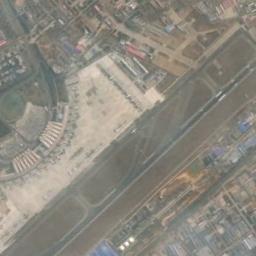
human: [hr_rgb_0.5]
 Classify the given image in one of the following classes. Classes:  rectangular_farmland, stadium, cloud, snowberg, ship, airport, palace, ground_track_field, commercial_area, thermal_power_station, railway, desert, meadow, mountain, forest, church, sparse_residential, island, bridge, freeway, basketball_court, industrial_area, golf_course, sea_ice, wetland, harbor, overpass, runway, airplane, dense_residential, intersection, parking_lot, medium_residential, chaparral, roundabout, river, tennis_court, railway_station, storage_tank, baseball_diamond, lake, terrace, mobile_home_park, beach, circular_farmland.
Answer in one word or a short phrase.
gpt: airport